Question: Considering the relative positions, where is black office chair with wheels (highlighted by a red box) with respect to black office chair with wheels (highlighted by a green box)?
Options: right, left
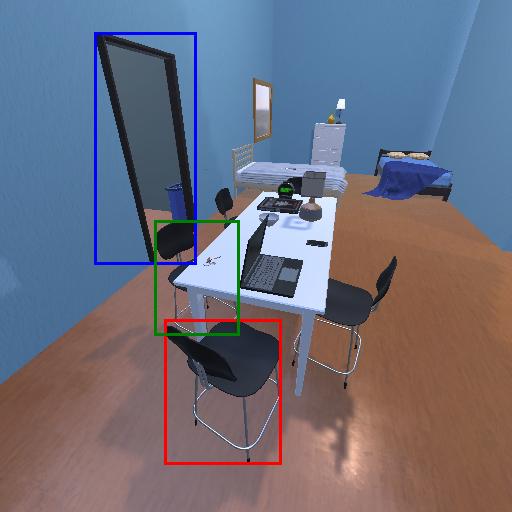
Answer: right